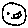
Label: smiley face